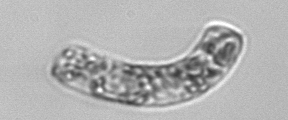
Label: Guinardia_striata